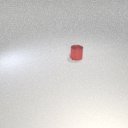
small red metal cylinder